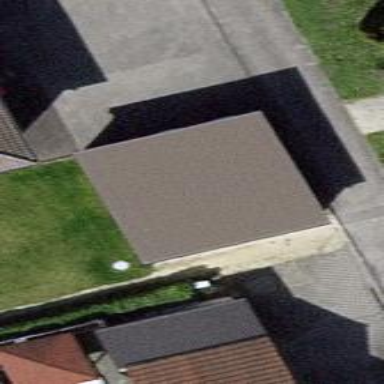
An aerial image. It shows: Garage building.